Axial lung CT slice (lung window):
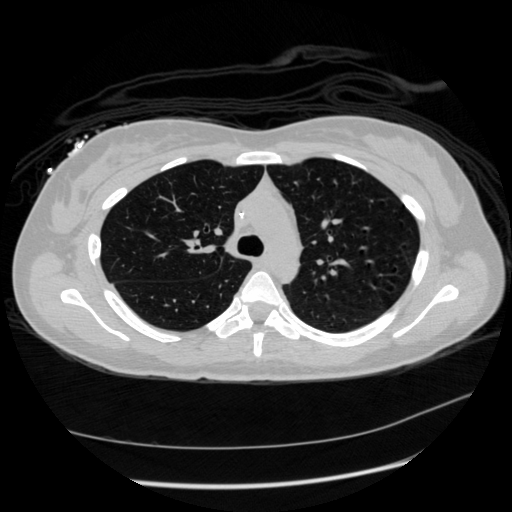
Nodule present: no